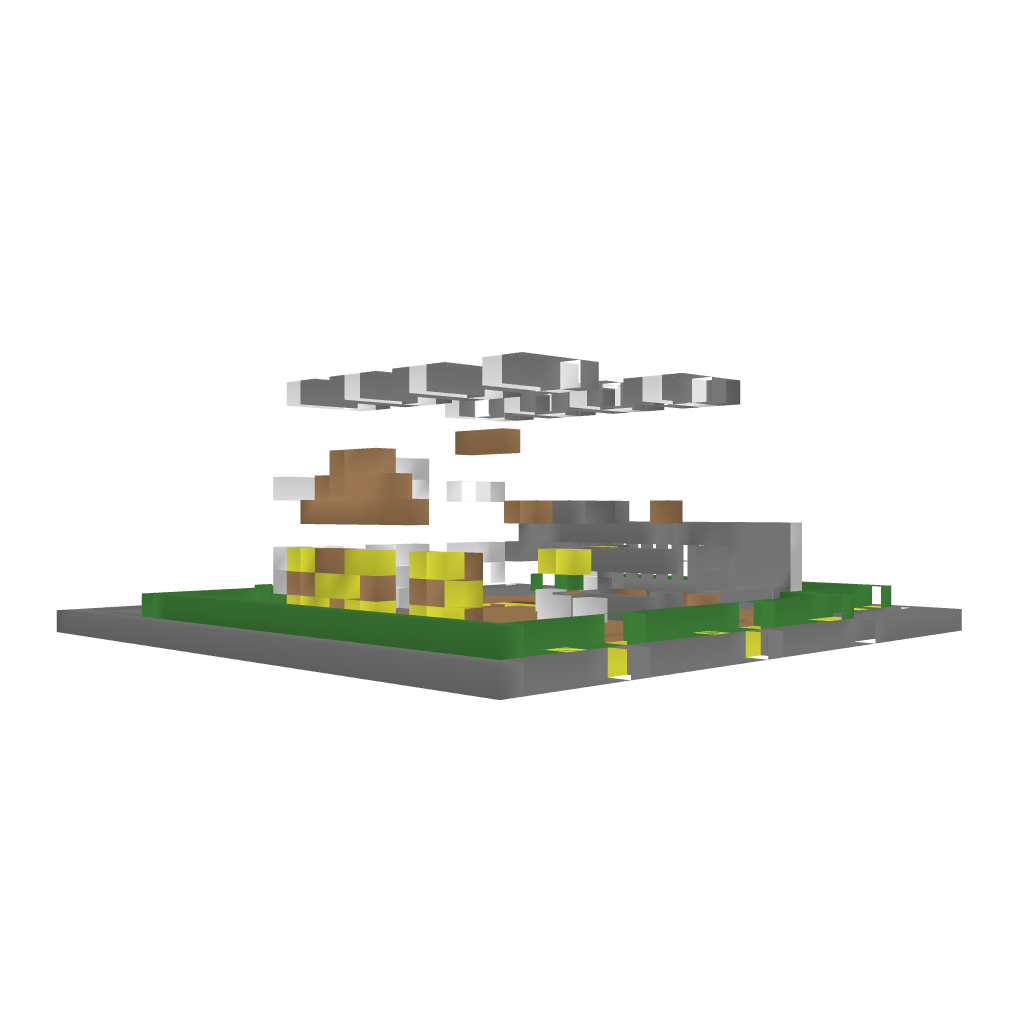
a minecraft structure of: Modern House 005 bad low quality